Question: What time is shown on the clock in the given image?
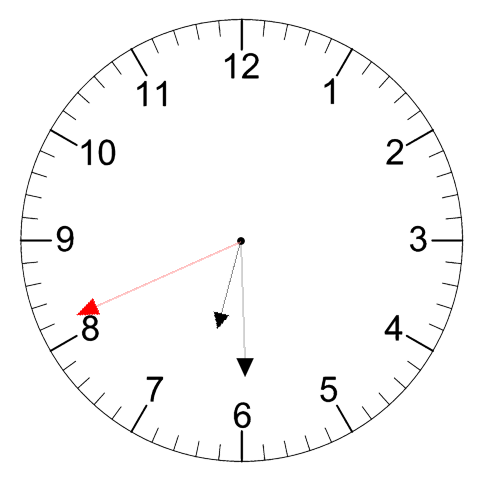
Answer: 06:29:41